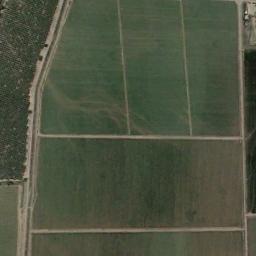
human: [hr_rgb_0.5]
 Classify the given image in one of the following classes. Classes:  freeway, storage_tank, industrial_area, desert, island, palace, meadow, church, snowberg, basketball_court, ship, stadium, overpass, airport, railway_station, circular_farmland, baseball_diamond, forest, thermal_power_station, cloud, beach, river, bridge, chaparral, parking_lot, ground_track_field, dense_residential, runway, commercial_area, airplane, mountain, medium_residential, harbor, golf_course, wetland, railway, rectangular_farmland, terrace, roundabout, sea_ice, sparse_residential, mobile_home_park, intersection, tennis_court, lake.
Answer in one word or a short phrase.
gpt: rectangular_farmland